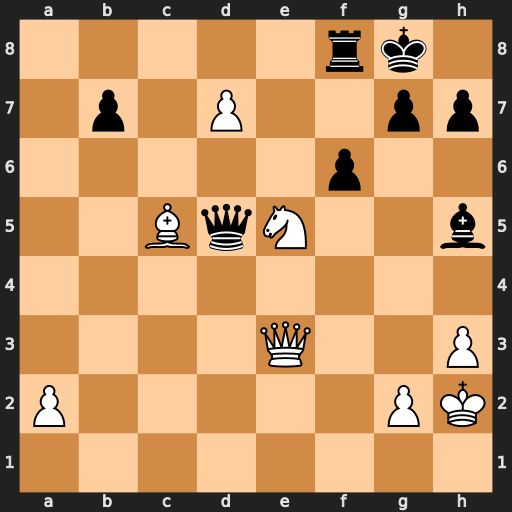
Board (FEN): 5rk1/1p1P2pp/5p2/2BqN2b/8/4Q2P/P5PK/8
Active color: w
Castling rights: -
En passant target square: -
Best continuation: Bxf8 fxe5 Qb3 Qxb3 axb3